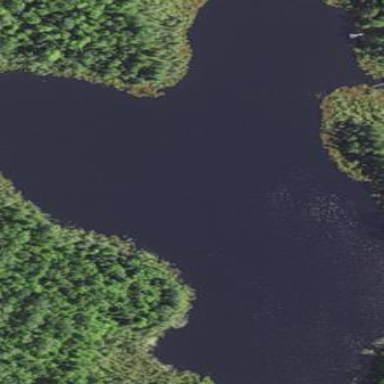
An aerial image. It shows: Serene lake surrounded by nature.